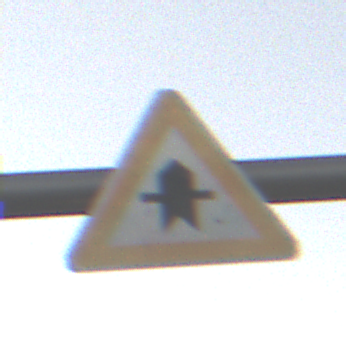
Verkehrszeichen: Vorfahrt
Umgebung: Outdoor, RoadRail
Tageszeit: SunriseSunset
Wetter: PartlyCloudy
Licht: Natural
Jahreszeit: NotSpecified
Kontrast: LowContrast